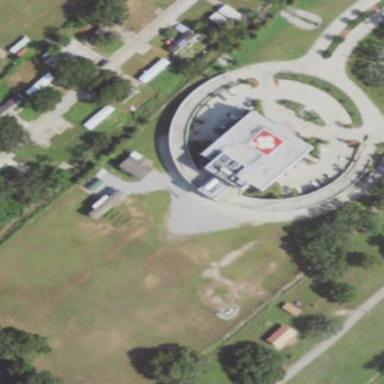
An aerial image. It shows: Healthcare facility identified as hospital.